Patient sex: M
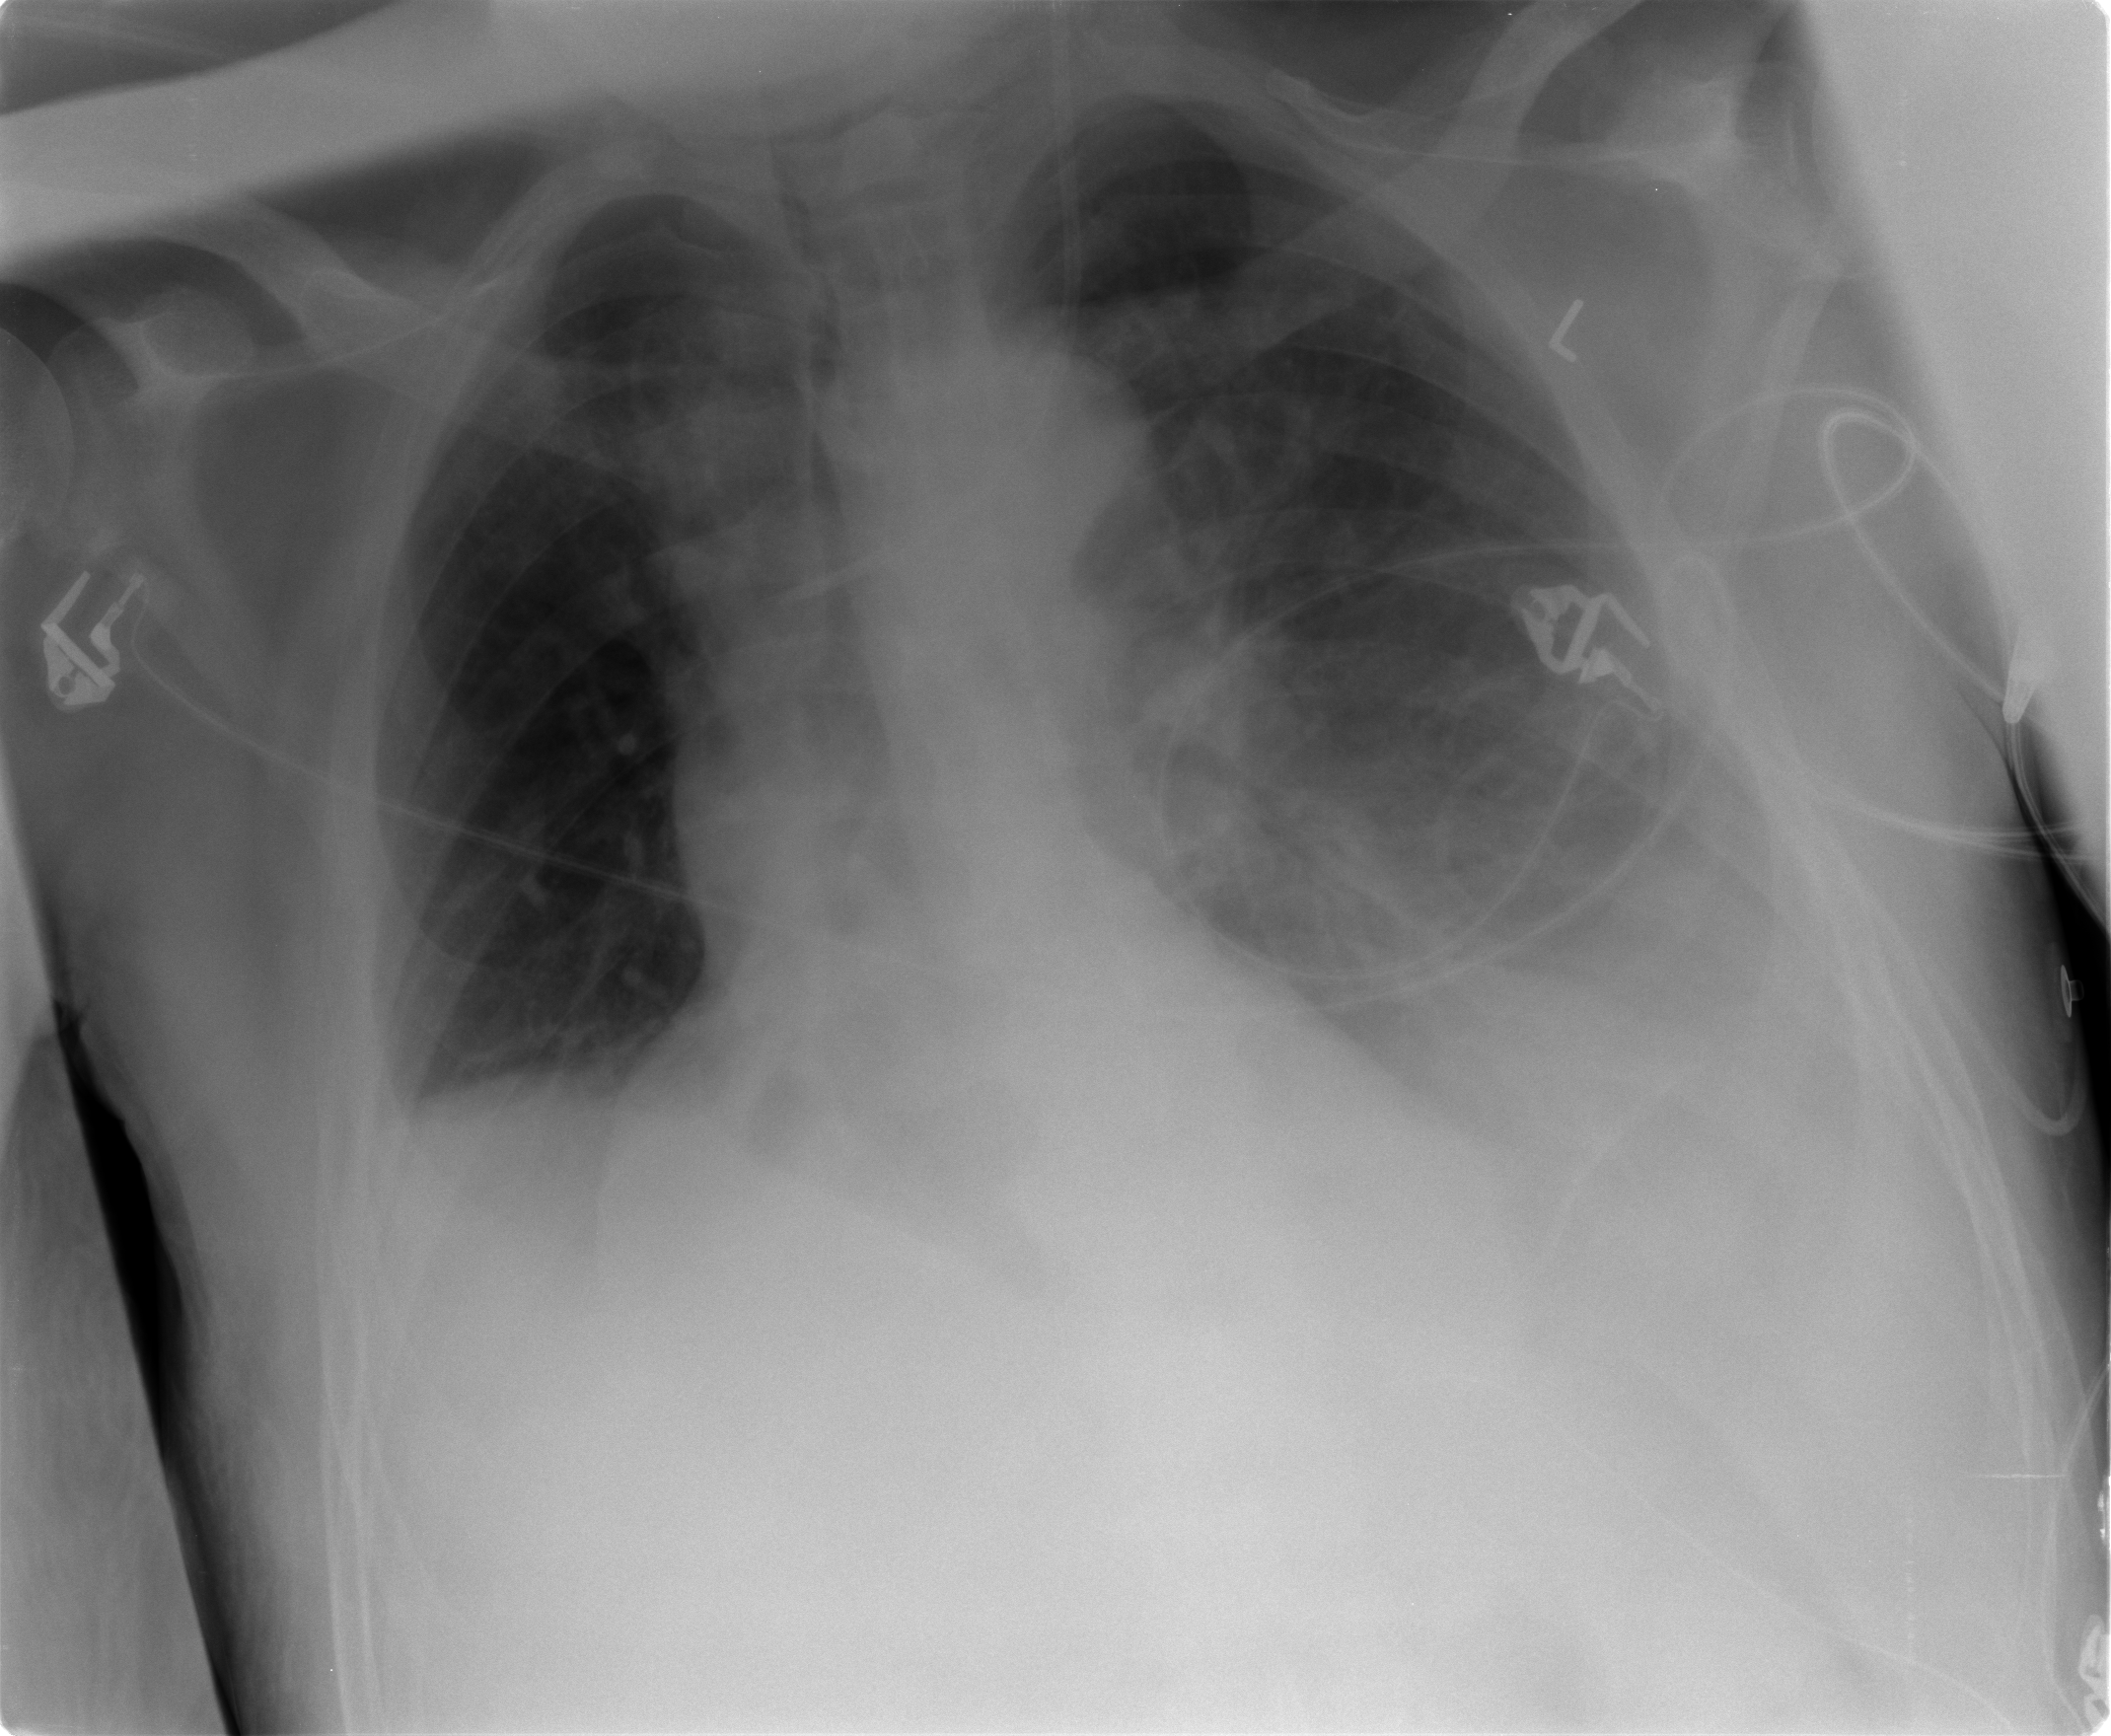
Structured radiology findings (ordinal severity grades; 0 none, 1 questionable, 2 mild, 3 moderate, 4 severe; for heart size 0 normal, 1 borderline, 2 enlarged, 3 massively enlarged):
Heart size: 1
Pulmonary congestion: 1
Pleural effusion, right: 0
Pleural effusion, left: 2
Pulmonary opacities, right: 0
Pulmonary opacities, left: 1
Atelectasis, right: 1
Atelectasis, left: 2